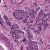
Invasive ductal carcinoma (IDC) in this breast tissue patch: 1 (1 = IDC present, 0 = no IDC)